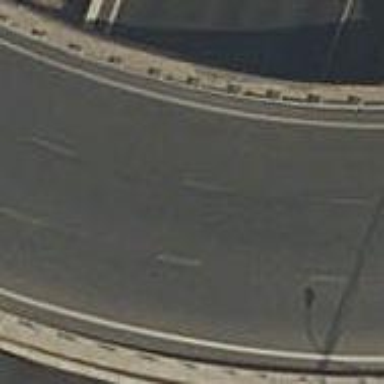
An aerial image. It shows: Primary highway bridge over roundabout junction.